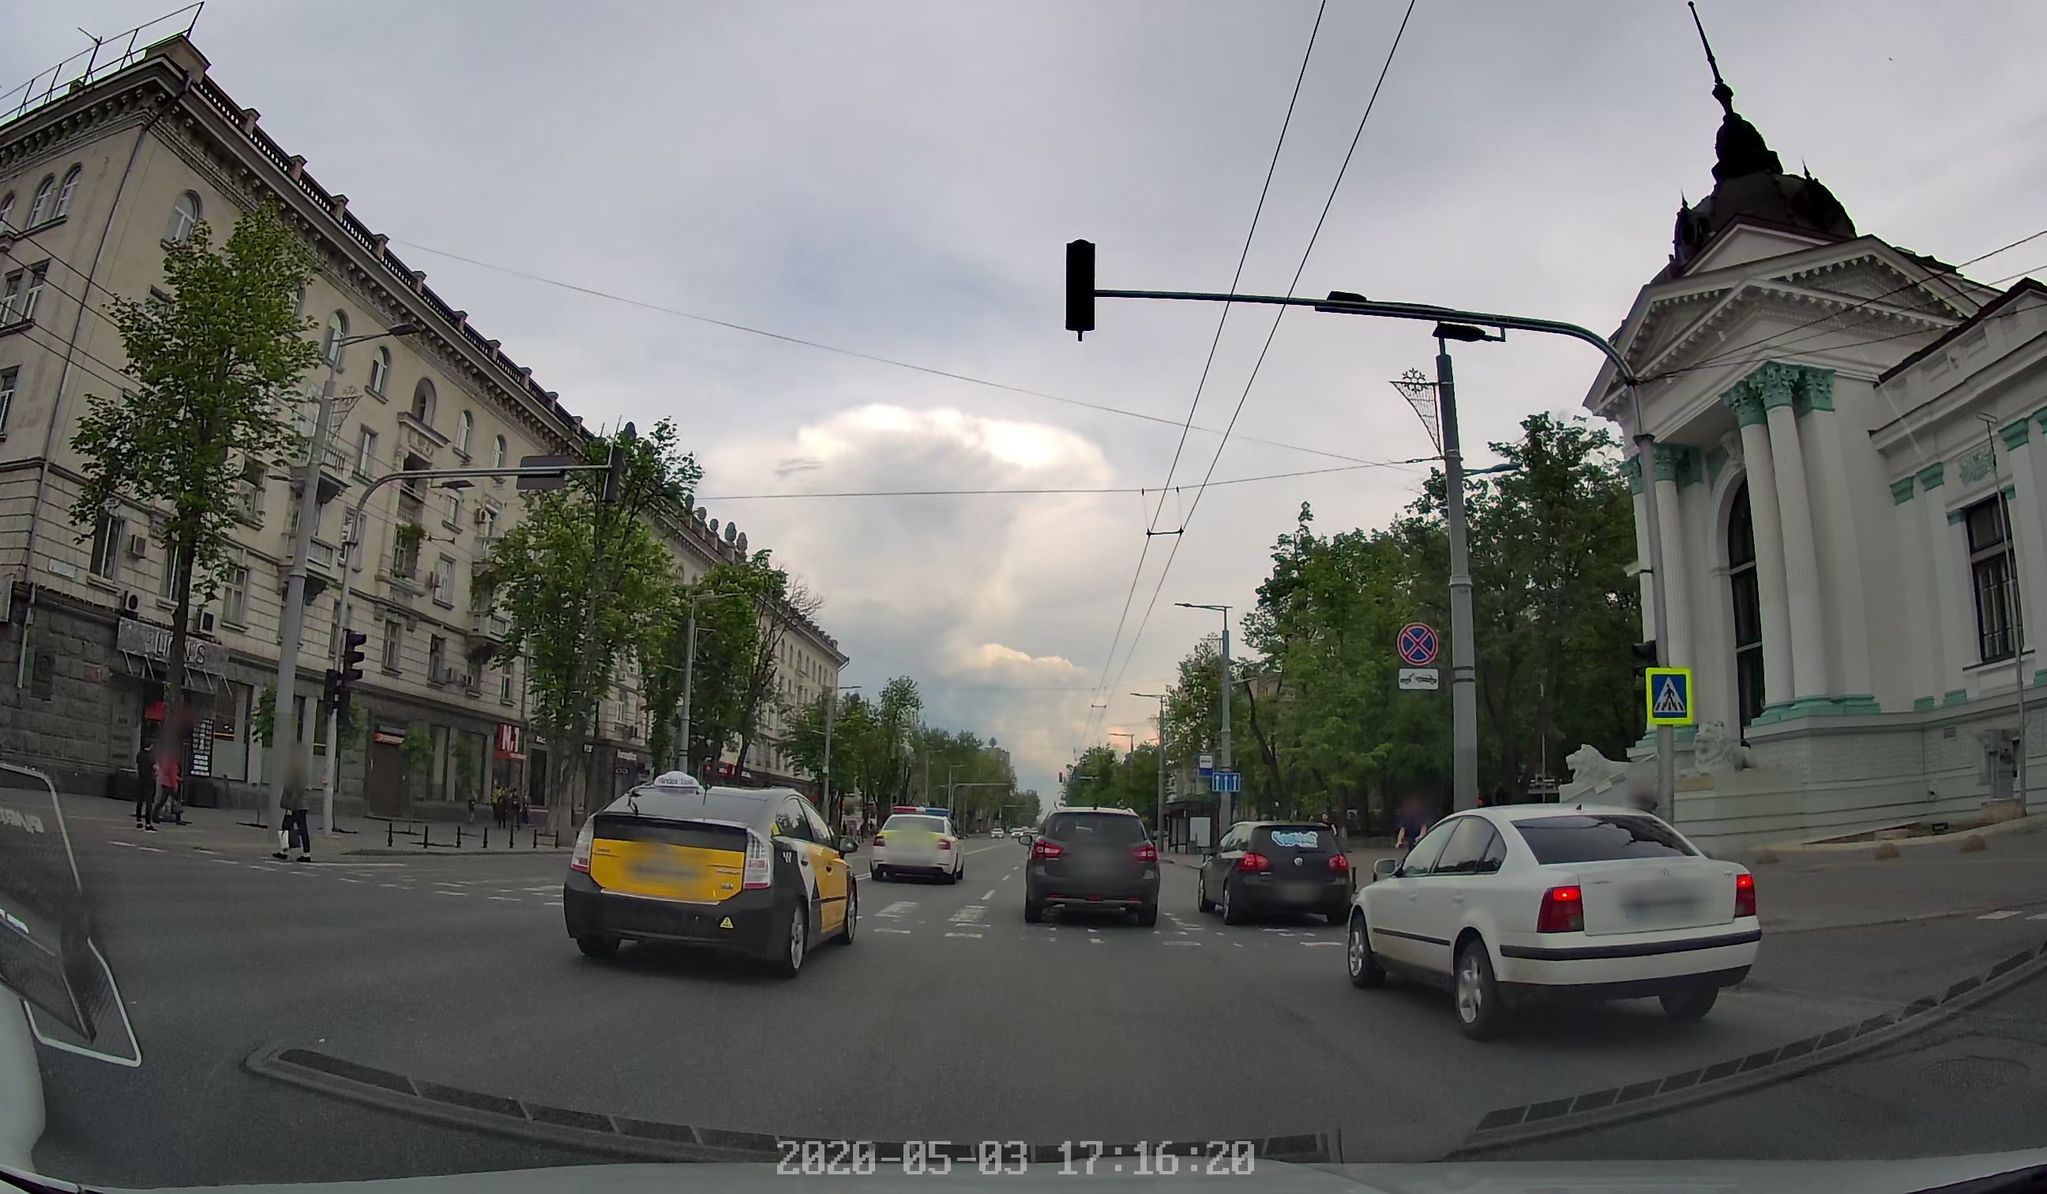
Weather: cloudy
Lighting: day
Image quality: good
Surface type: driving surface
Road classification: residential
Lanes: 2
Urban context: urban centre
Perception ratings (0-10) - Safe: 3.29, Lively: 8.44, Beautiful: 4.79, Boring: 4.68, Depressing: 4.45, Wealthy: 7.45